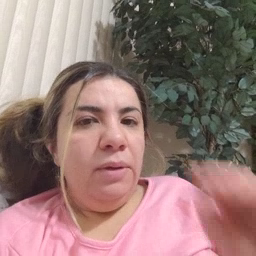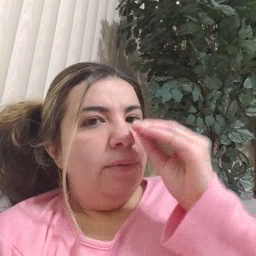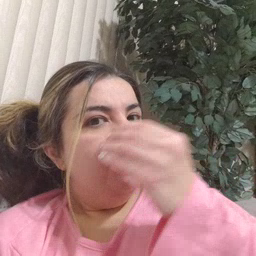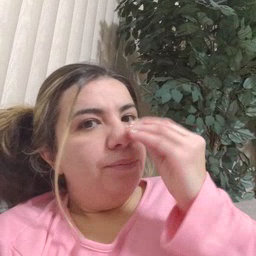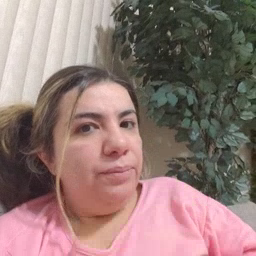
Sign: flower